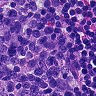
Metastatic tissue present: no